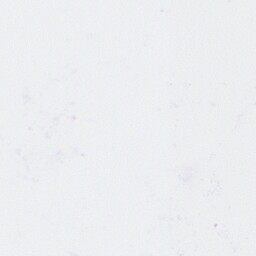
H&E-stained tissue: Breast